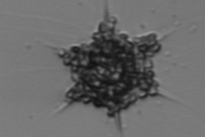
Label: Dictyocha